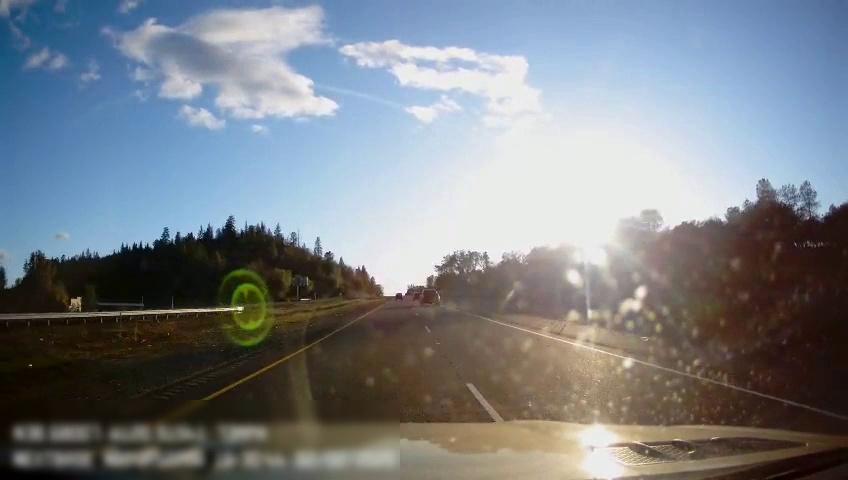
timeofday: Day
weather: Sunny
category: Drivable Space
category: Vehicles | Truck
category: Lanes | Current Lane
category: Lanes | Current Lane
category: Lanes | Alternate Lane